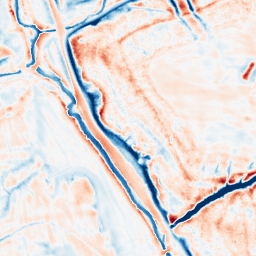
Category: edge_preserving
Decomposition family: bilateral
Decomposition parameters: d: 21
sigma_color: 50
sigma_space: 150
Upsampling method: sinc_hamming
Upsampling parameters: scale: 4
kernel_size: 8
Upsampling scale: 4